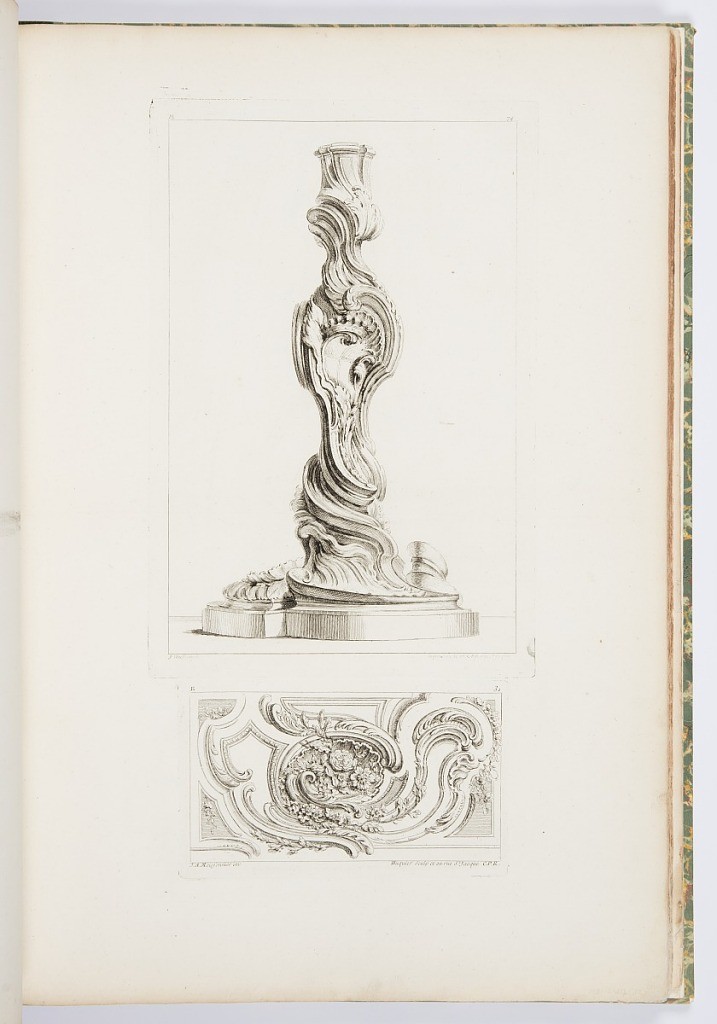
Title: Plate 31, from Oeuvres de Juste-Aurèle Meissonnier (Works by Juste-Aurèle Meissonnier)
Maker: Juste-Aurèle Meissonnier, French, b. Italy, 1695–1750
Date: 1695–1750
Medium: Engraving on white laid paper
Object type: Print
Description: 1921-6-212-32-a: Candlestick on platform; twisted from bottom up wi...;     1921-6-212-32-b: Rocaille design with large seashell at center full...